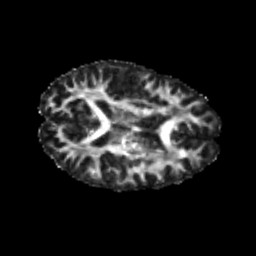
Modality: FA
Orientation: axial
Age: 24
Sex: male
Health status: healthy
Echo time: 0.074 s